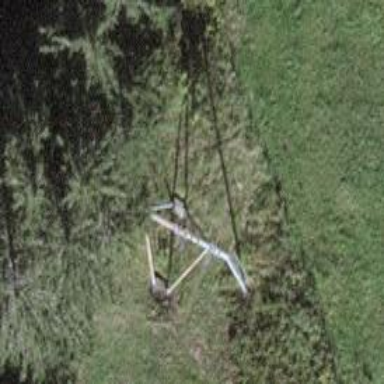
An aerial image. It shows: Pylon used for aerialway.